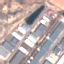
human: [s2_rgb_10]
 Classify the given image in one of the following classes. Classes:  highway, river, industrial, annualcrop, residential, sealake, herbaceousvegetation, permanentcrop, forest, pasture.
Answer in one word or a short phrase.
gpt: Industrial